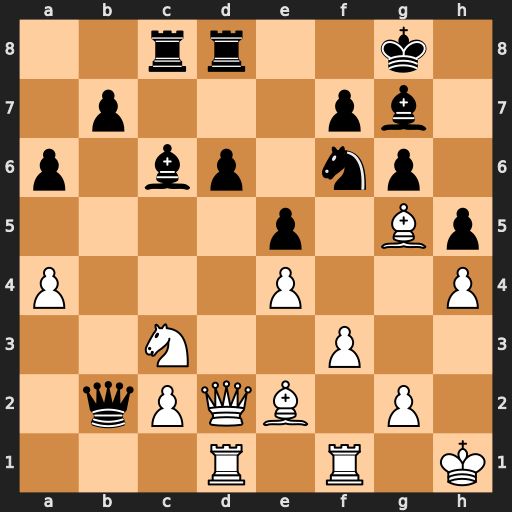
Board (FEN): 2rr2k1/1p3pb1/p1bp1np1/4p1Bp/P3P2P/2N2P2/1qPQB1P1/3R1R1K
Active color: w
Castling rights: -
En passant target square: -
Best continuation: Rb1 Qa3 Rb3 Qc5 Be3